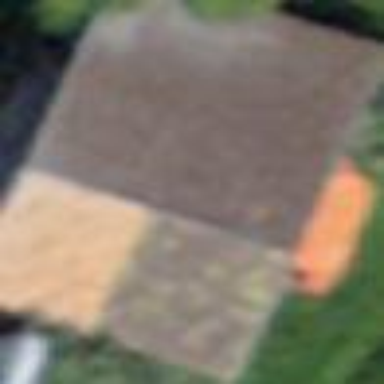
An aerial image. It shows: Barn.